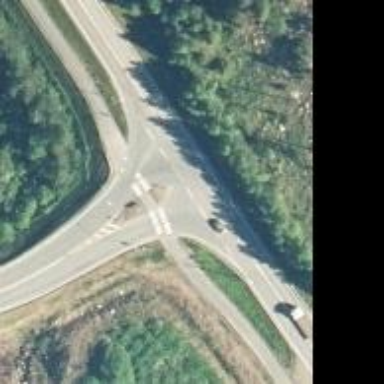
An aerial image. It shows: Trunk link highway.